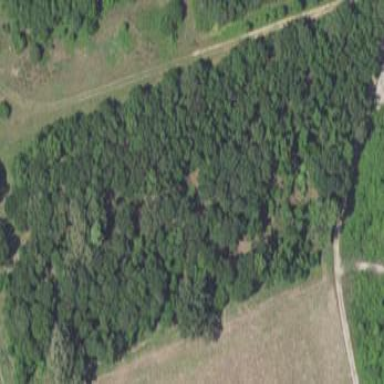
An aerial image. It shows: Mixed woodland with variety of leaf types and cycles.